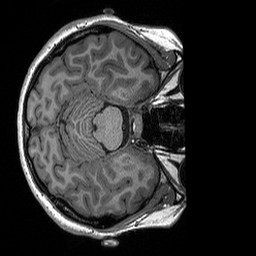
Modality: T1w
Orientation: axial
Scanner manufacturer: siemens
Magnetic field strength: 3 T
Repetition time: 2.3 s
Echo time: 0.00298 s